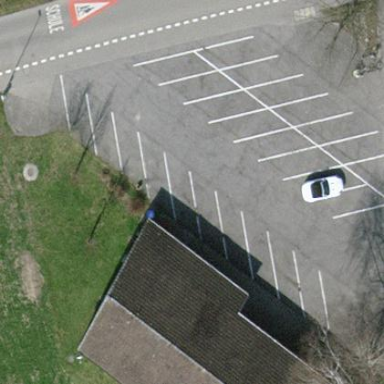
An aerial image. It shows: Parking area with surface.